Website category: university
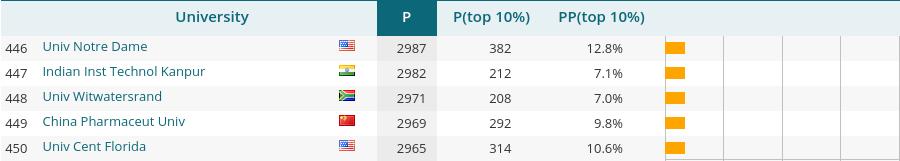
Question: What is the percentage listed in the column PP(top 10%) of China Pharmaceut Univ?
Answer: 9.8%

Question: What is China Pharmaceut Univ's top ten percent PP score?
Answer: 9.8%

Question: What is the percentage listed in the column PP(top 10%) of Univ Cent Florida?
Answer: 10.6%

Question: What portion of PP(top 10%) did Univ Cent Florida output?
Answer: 10.6%

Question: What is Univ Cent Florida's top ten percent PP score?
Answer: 10.6%

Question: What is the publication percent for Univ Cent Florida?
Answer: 10.6%

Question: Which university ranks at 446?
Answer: Univ Notre Dame

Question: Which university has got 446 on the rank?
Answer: Univ Notre Dame

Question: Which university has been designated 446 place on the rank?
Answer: Univ Notre Dame

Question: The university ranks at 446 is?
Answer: Univ Notre Dame

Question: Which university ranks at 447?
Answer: Indian Inst Technol Kanpur

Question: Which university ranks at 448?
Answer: Univ Witwatersrand

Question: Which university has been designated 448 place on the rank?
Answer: Univ Witwatersrand

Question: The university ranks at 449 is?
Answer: China Pharmaceut Univ

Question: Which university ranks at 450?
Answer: Univ Cent Florida

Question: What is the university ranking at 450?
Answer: Univ Cent Florida

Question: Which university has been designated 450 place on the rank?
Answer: Univ Cent Florida

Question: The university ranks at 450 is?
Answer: Univ Cent Florida

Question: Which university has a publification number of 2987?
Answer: Univ Notre Dame

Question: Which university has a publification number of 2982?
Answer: Indian Inst Technol Kanpur

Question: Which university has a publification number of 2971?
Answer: Univ Witwatersrand

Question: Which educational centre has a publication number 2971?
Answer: Univ Witwatersrand

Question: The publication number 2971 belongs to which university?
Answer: Univ Witwatersrand

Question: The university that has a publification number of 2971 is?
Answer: Univ Witwatersrand

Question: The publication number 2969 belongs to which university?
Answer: China Pharmaceut Univ

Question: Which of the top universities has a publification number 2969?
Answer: China Pharmaceut Univ

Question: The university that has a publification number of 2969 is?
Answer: China Pharmaceut Univ

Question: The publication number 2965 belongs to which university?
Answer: Univ Cent Florida

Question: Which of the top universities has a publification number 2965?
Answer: Univ Cent Florida

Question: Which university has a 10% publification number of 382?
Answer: Univ Notre Dame

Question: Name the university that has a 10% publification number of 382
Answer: Univ Notre Dame

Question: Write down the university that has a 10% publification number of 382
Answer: Univ Notre Dame

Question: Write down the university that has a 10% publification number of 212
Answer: Indian Inst Technol Kanpur

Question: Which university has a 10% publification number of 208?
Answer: Univ Witwatersrand

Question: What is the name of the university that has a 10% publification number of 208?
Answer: Univ Witwatersrand

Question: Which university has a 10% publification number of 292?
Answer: China Pharmaceut Univ

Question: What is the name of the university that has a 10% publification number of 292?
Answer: China Pharmaceut Univ

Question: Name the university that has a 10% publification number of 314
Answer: Univ Cent Florida

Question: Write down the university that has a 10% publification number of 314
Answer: Univ Cent Florida